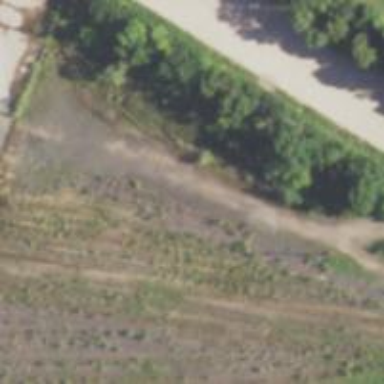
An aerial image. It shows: Unused railway yard.